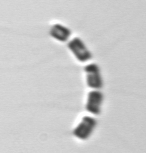
Label: Chaetoceros